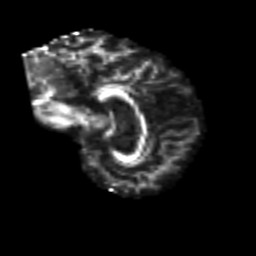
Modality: FA
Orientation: sagittal
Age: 48
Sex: male
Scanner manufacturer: siemens
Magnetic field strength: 3 T
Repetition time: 4.999 s
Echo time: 0.07946 s